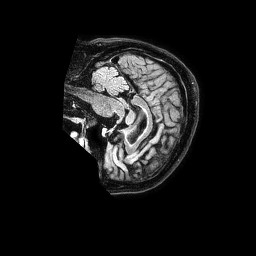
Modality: FLAIR
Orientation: sagittal
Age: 61
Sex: male
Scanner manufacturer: philips
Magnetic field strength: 1.5 T
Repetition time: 4.8 s
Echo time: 0.3 s